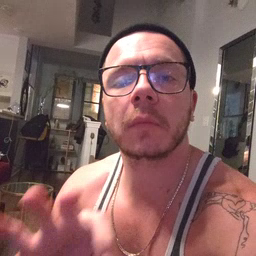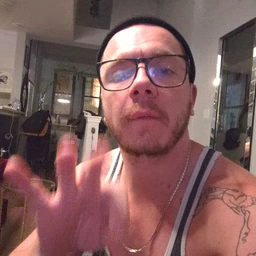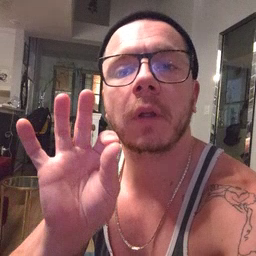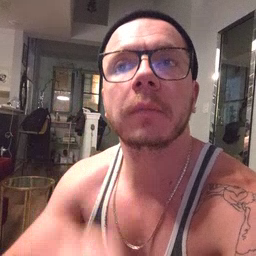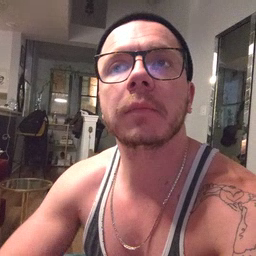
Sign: find